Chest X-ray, AP view. Patient: 43 years old, sex F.
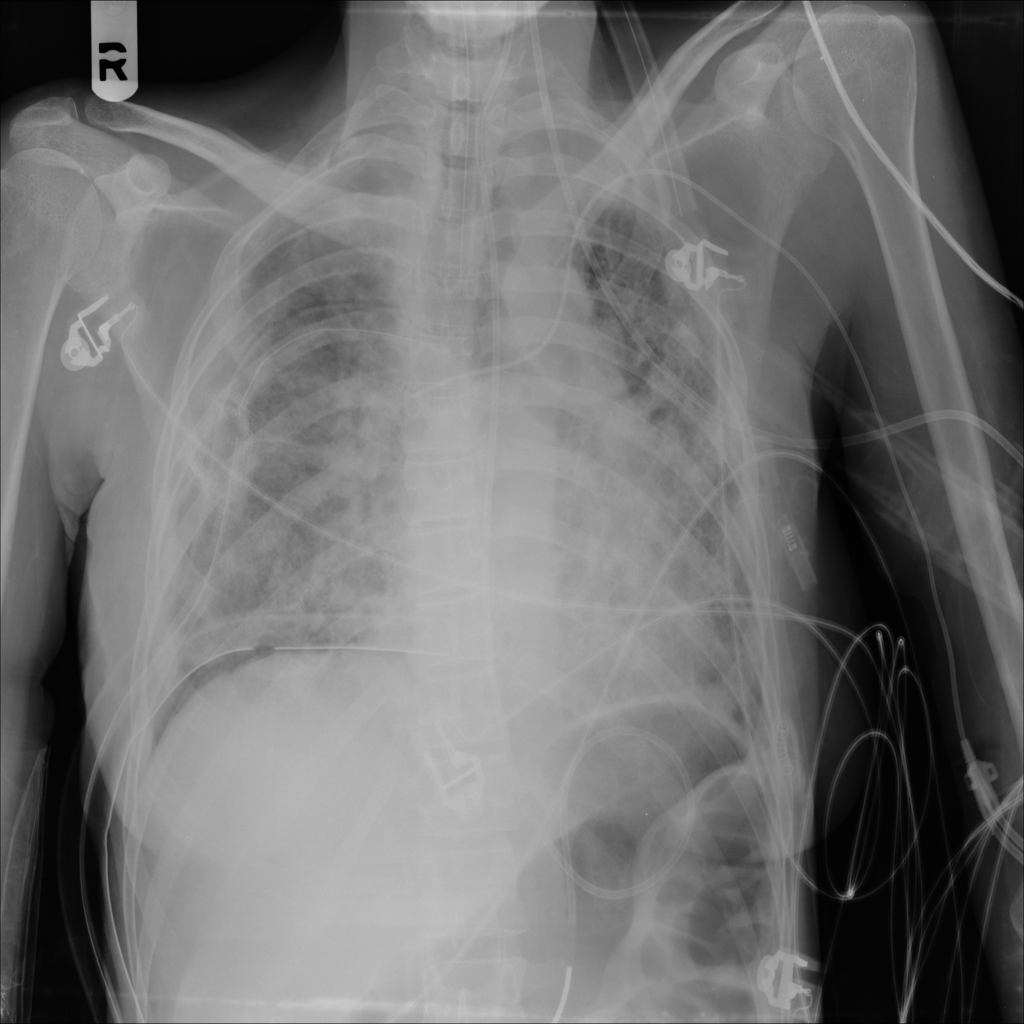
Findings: Infiltration